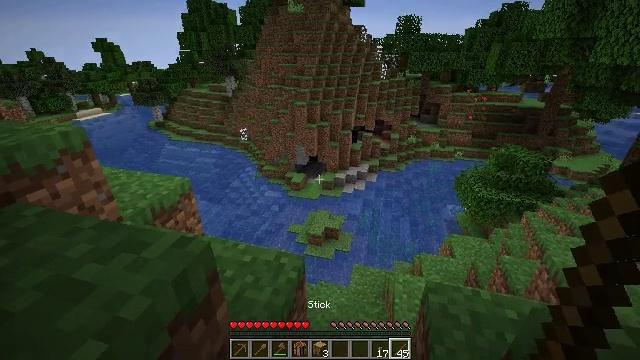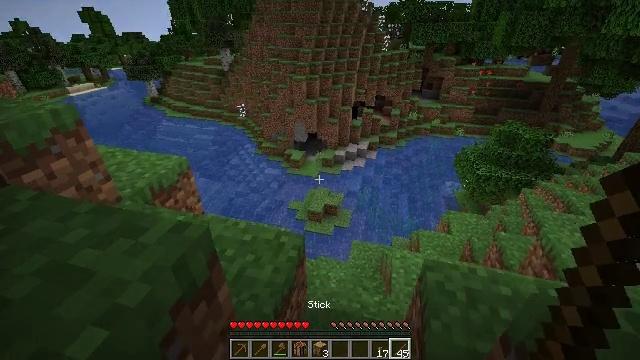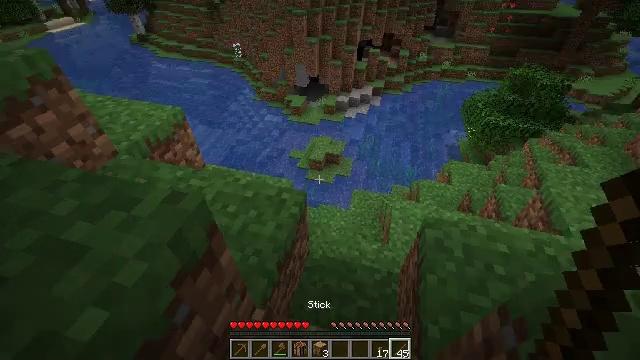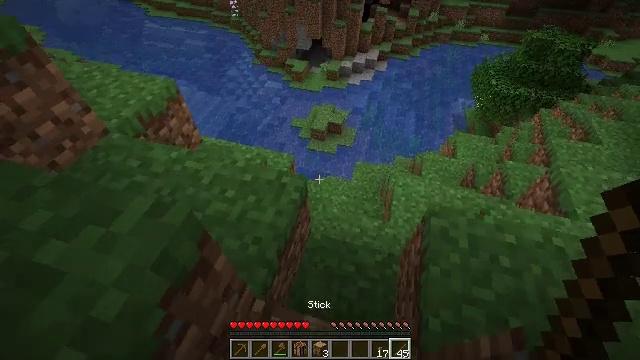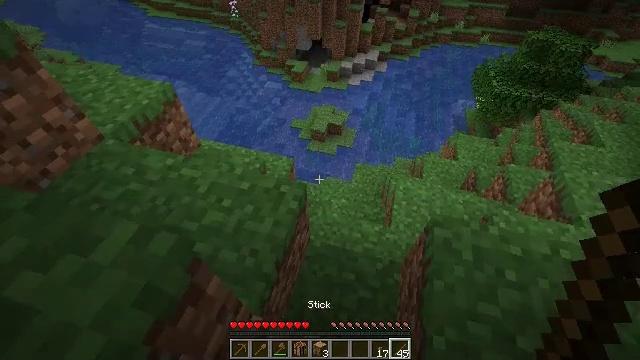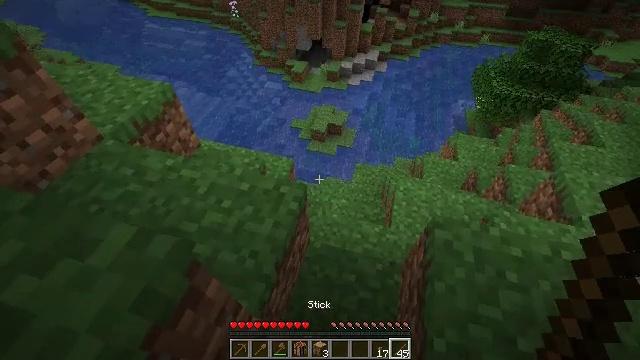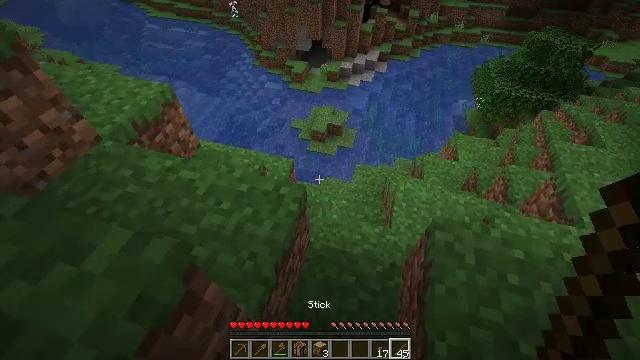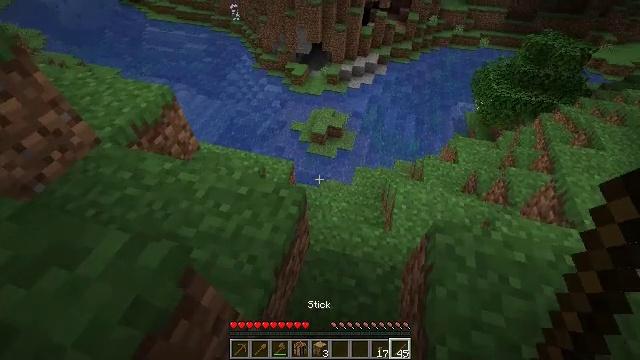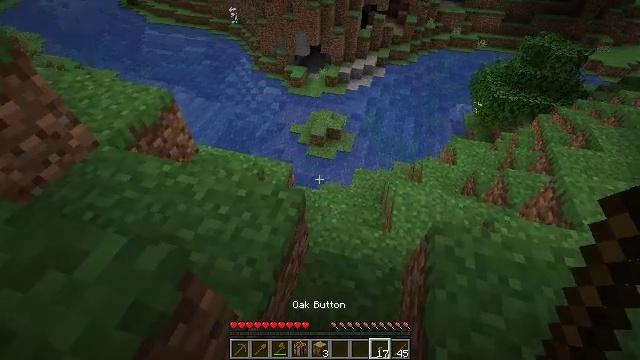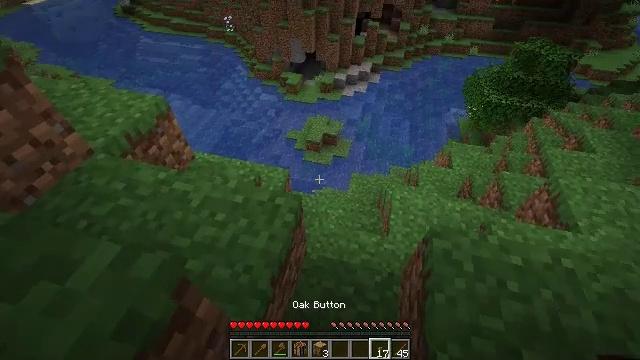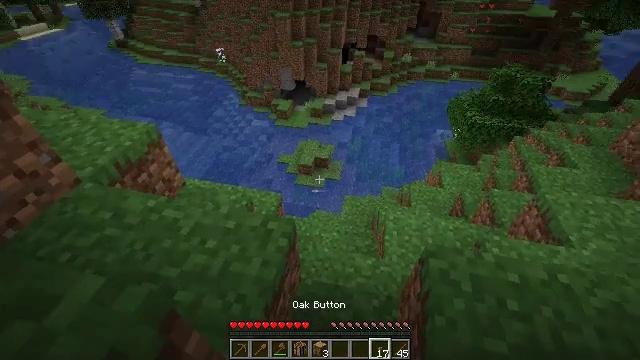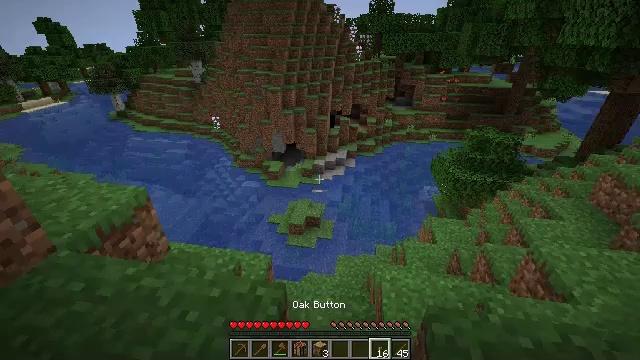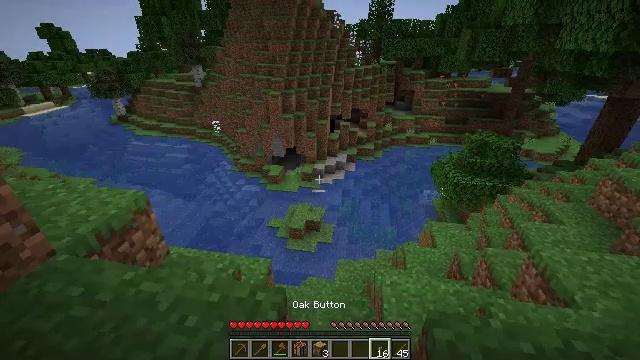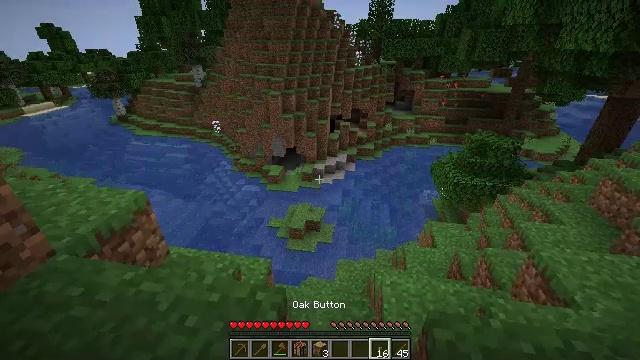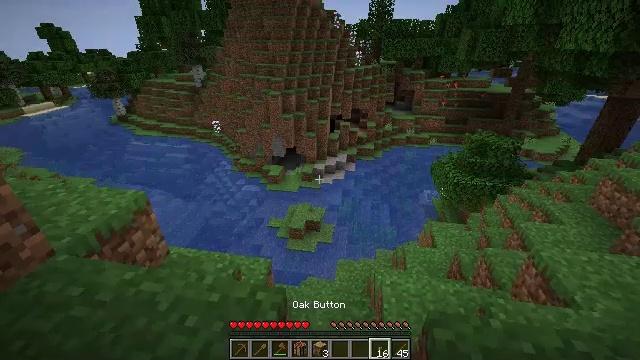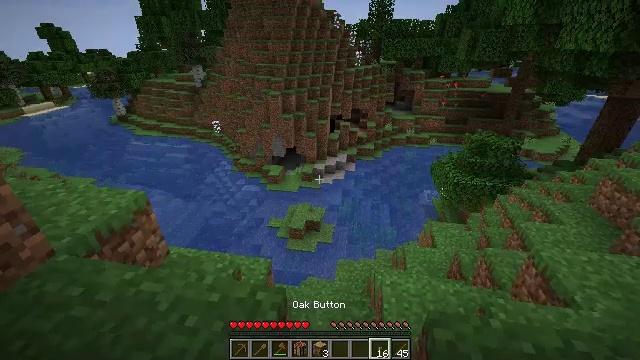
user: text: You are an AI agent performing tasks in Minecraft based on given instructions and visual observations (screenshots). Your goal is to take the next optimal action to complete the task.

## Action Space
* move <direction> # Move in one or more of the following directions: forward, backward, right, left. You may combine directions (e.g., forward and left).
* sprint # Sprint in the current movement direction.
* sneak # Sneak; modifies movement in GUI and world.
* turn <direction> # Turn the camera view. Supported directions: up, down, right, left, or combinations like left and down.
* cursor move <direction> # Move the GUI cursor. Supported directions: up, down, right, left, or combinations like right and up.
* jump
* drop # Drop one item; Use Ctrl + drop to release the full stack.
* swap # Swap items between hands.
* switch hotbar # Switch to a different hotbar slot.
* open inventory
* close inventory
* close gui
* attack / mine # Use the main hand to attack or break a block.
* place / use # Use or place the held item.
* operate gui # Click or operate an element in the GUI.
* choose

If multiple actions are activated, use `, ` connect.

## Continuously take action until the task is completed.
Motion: motion action
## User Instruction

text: Drop an oak button.
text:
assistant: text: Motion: move forward, turn down
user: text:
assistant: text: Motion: move forward, turn down
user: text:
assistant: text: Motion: turn down
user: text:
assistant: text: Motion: no_op
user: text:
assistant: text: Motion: no_op
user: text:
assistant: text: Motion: no_op
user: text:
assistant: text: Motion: no_op
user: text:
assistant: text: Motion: no_op
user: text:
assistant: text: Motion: turn right and up
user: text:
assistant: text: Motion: turn right and up
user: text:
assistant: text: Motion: turn right and up, drop
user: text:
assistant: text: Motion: drop
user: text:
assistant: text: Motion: drop
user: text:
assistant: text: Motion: drop
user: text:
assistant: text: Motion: drop
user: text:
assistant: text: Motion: drop